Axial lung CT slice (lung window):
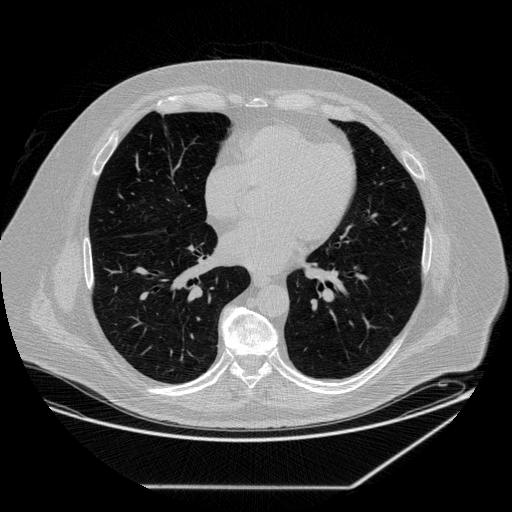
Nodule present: no